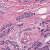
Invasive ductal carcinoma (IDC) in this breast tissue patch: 1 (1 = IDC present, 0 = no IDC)